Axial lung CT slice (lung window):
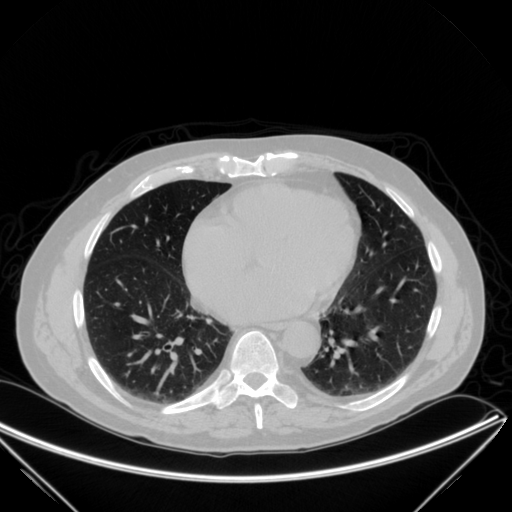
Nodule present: no